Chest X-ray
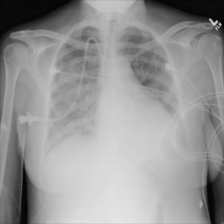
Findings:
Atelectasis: negative
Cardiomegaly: negative
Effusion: positive
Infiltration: positive
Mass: negative
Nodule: negative
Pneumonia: negative
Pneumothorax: negative
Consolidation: negative
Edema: negative
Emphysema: negative
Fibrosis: negative
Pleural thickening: negative
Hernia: negative